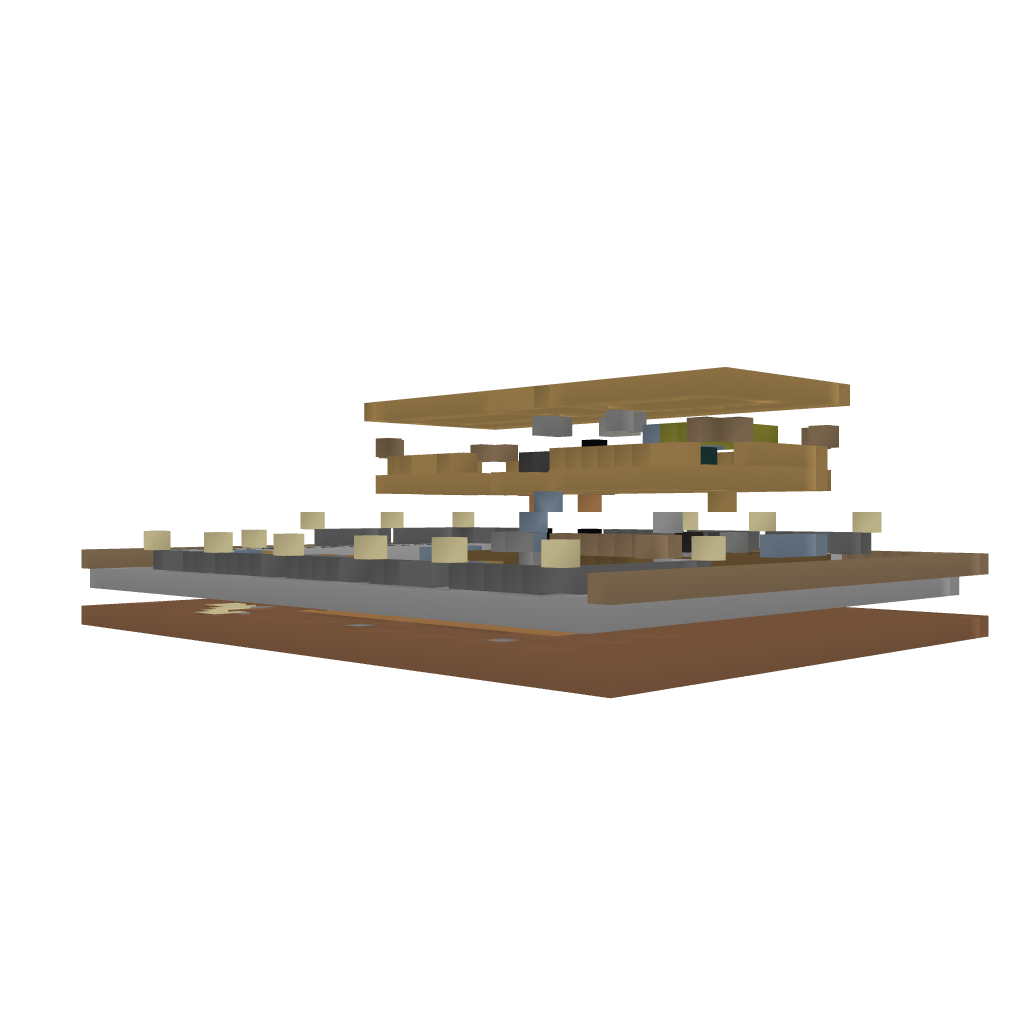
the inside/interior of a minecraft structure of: Simple House 02